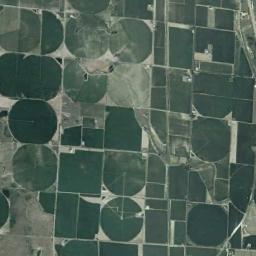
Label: circular_farmland